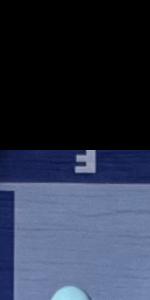
Label: Empty